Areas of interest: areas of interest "Soccer Field"
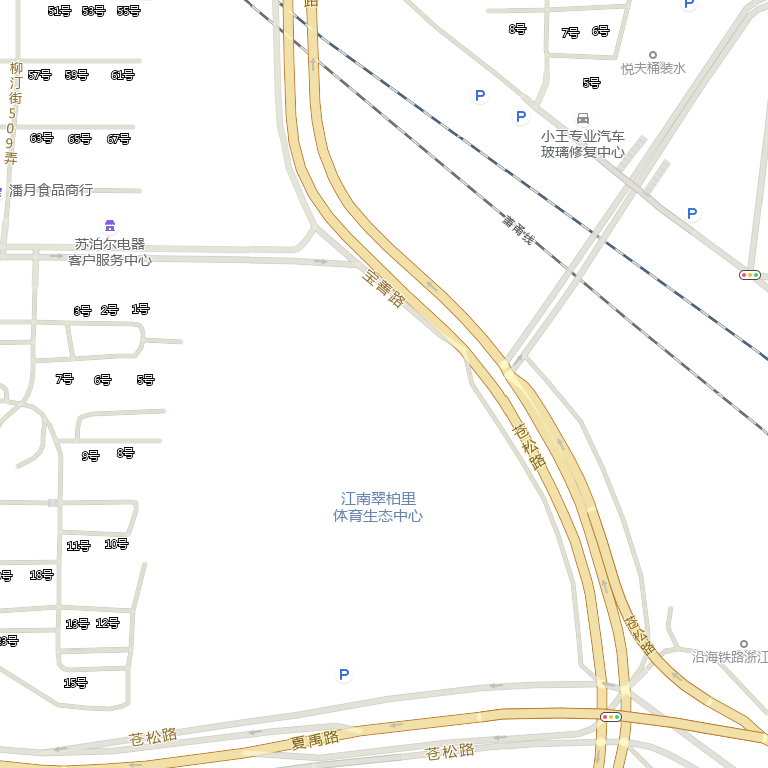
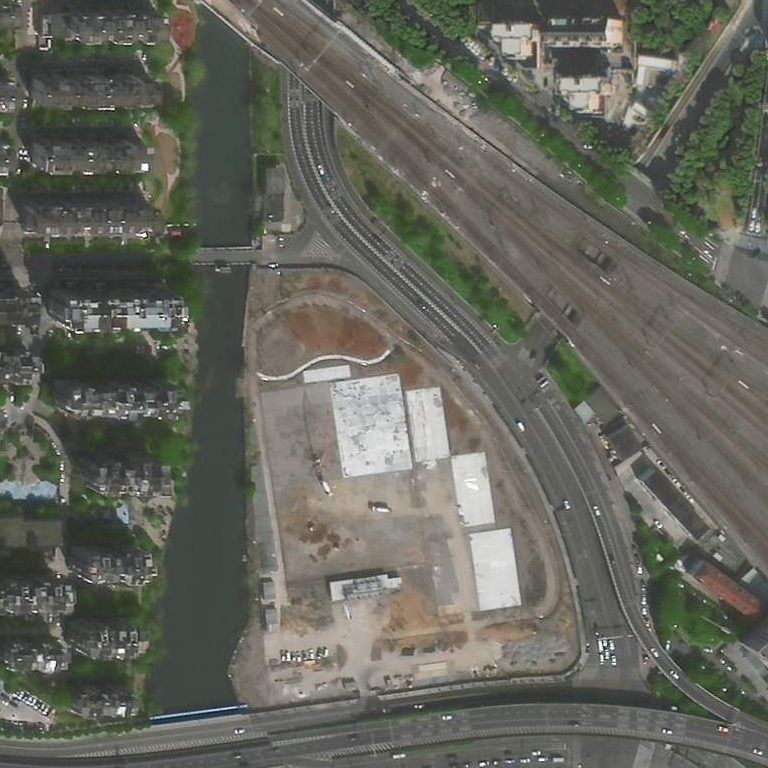